Question: According to <URL>
> When you create a Table object, include the TableHeaderRow and
TableHeaderCell controls. The default values of the TableHeaderRow and
TableFooterRow controls
I have been trying to get the 'thead' and 'tfoot' tags to render without success.
I am using the classes mentioned in that link I posted and I only get 'tbody' with a bunch of nested 'tr' tags. I am using VS2012 pro and .net 4.5.
What am I doing wrong?
'''
public void BuildHTMLTable(DataTable dt)
{
StringWriter sw = new StringWriter();
HtmlTextWriter w = new HtmlTextWriter(sw);
Table tbl = new Table();
// create table header
TableHeaderRow thr = new TableHeaderRow();
foreach (DataColumn col in dt.Columns)
{
TableHeaderCell thc = new TableHeaderCell();
thc.Text = col.Caption;
thr.Cells.Add(thc);
}
tbl.Rows.AddAt(0, thr);
// write out each data row
foreach (DataRow row in dt.Rows)
{
TableRow tr = new TableRow();
foreach (var value in row.ItemArray)
{
TableCell td = new TableCell();
td.Text = value.ToString();
tr.Controls.Add(td);
}
tbl.Rows.Add(tr);
}
// Create table footer
TableFooterRow tfr = new TableFooterRow();
foreach (DataColumn col in dt.Columns)
{
TableCell th = new TableCell();
th.Text = col.Caption;
tfr.Cells.Add(th);
}
tbl.Rows.Add(tfr);
// Renter the table to html writer
tbl.RenderControl(w);
// copy html writer to a string variable
tableString = sw.ToString();
}
'''

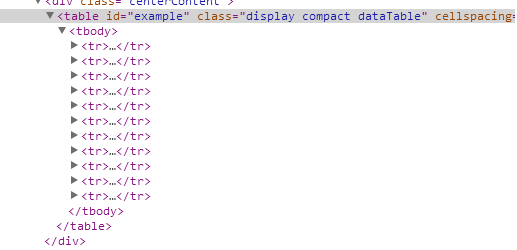
Answer: Change the TableSection value of the TableHeaderRow and TableFooterRow.
'''
public void BuildHTMLTable(DataTable dt)
{
StringWriter sw = new StringWriter();
HtmlTextWriter w = new HtmlTextWriter(sw);
Table tbl = new Table();
// create table header
TableHeaderRow thr = new TableHeaderRow();
thr.TableSection = TableRowSection.TableHeader; // ADD THIS LINE
foreach (DataColumn col in dt.Columns)
{
TableHeaderCell thc = new TableHeaderCell();
thc.Text = col.Caption;
thr.Cells.Add(thc);
}
tbl.Rows.AddAt(0, thr);
// write out each data row
foreach (DataRow row in dt.Rows)
{
TableRow tr = new TableRow();
foreach (var value in row.ItemArray)
{
TableCell td = new TableCell();
td.Text = value.ToString();
tr.Controls.Add(td);
}
tbl.Rows.Add(tr);
}
// Create table footer
TableFooterRow tfr = new TableFooterRow();
tfr.TableSection = TableRowSection.TableFooter; // ADD THIS LINE
foreach (DataColumn col in dt.Columns)
{
TableCell th = new TableCell();
th.Text = col.Caption;
tfr.Cells.Add(th);
}
tbl.Rows.Add(tfr);
// Renter the table to html writer
tbl.RenderControl(w);
// copy html writer to a string variable
tableString = sw.ToString();
}
'''